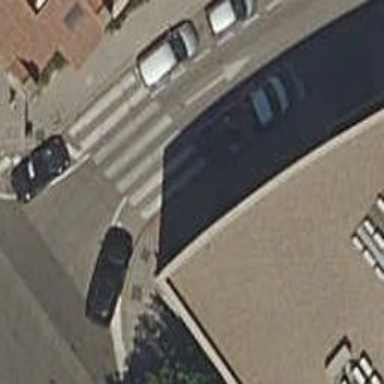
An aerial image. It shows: Zebra crossing on the road.